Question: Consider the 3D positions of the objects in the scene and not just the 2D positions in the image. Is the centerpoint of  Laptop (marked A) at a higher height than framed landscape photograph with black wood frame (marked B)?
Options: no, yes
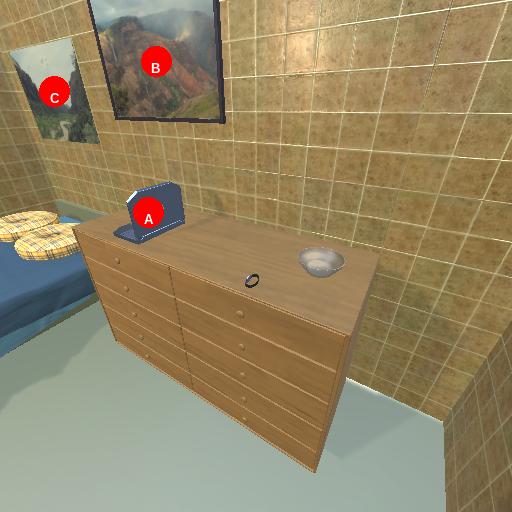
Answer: no